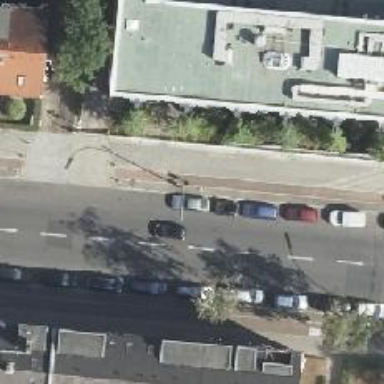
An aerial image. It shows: Sidewalk.